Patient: sex M, age 74
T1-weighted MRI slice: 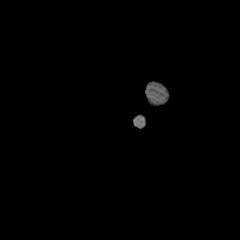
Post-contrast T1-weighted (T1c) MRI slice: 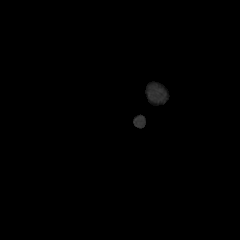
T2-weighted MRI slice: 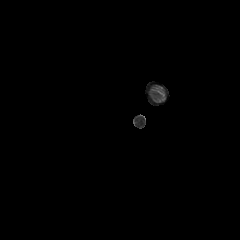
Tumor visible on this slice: no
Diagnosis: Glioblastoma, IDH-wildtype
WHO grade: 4